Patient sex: M
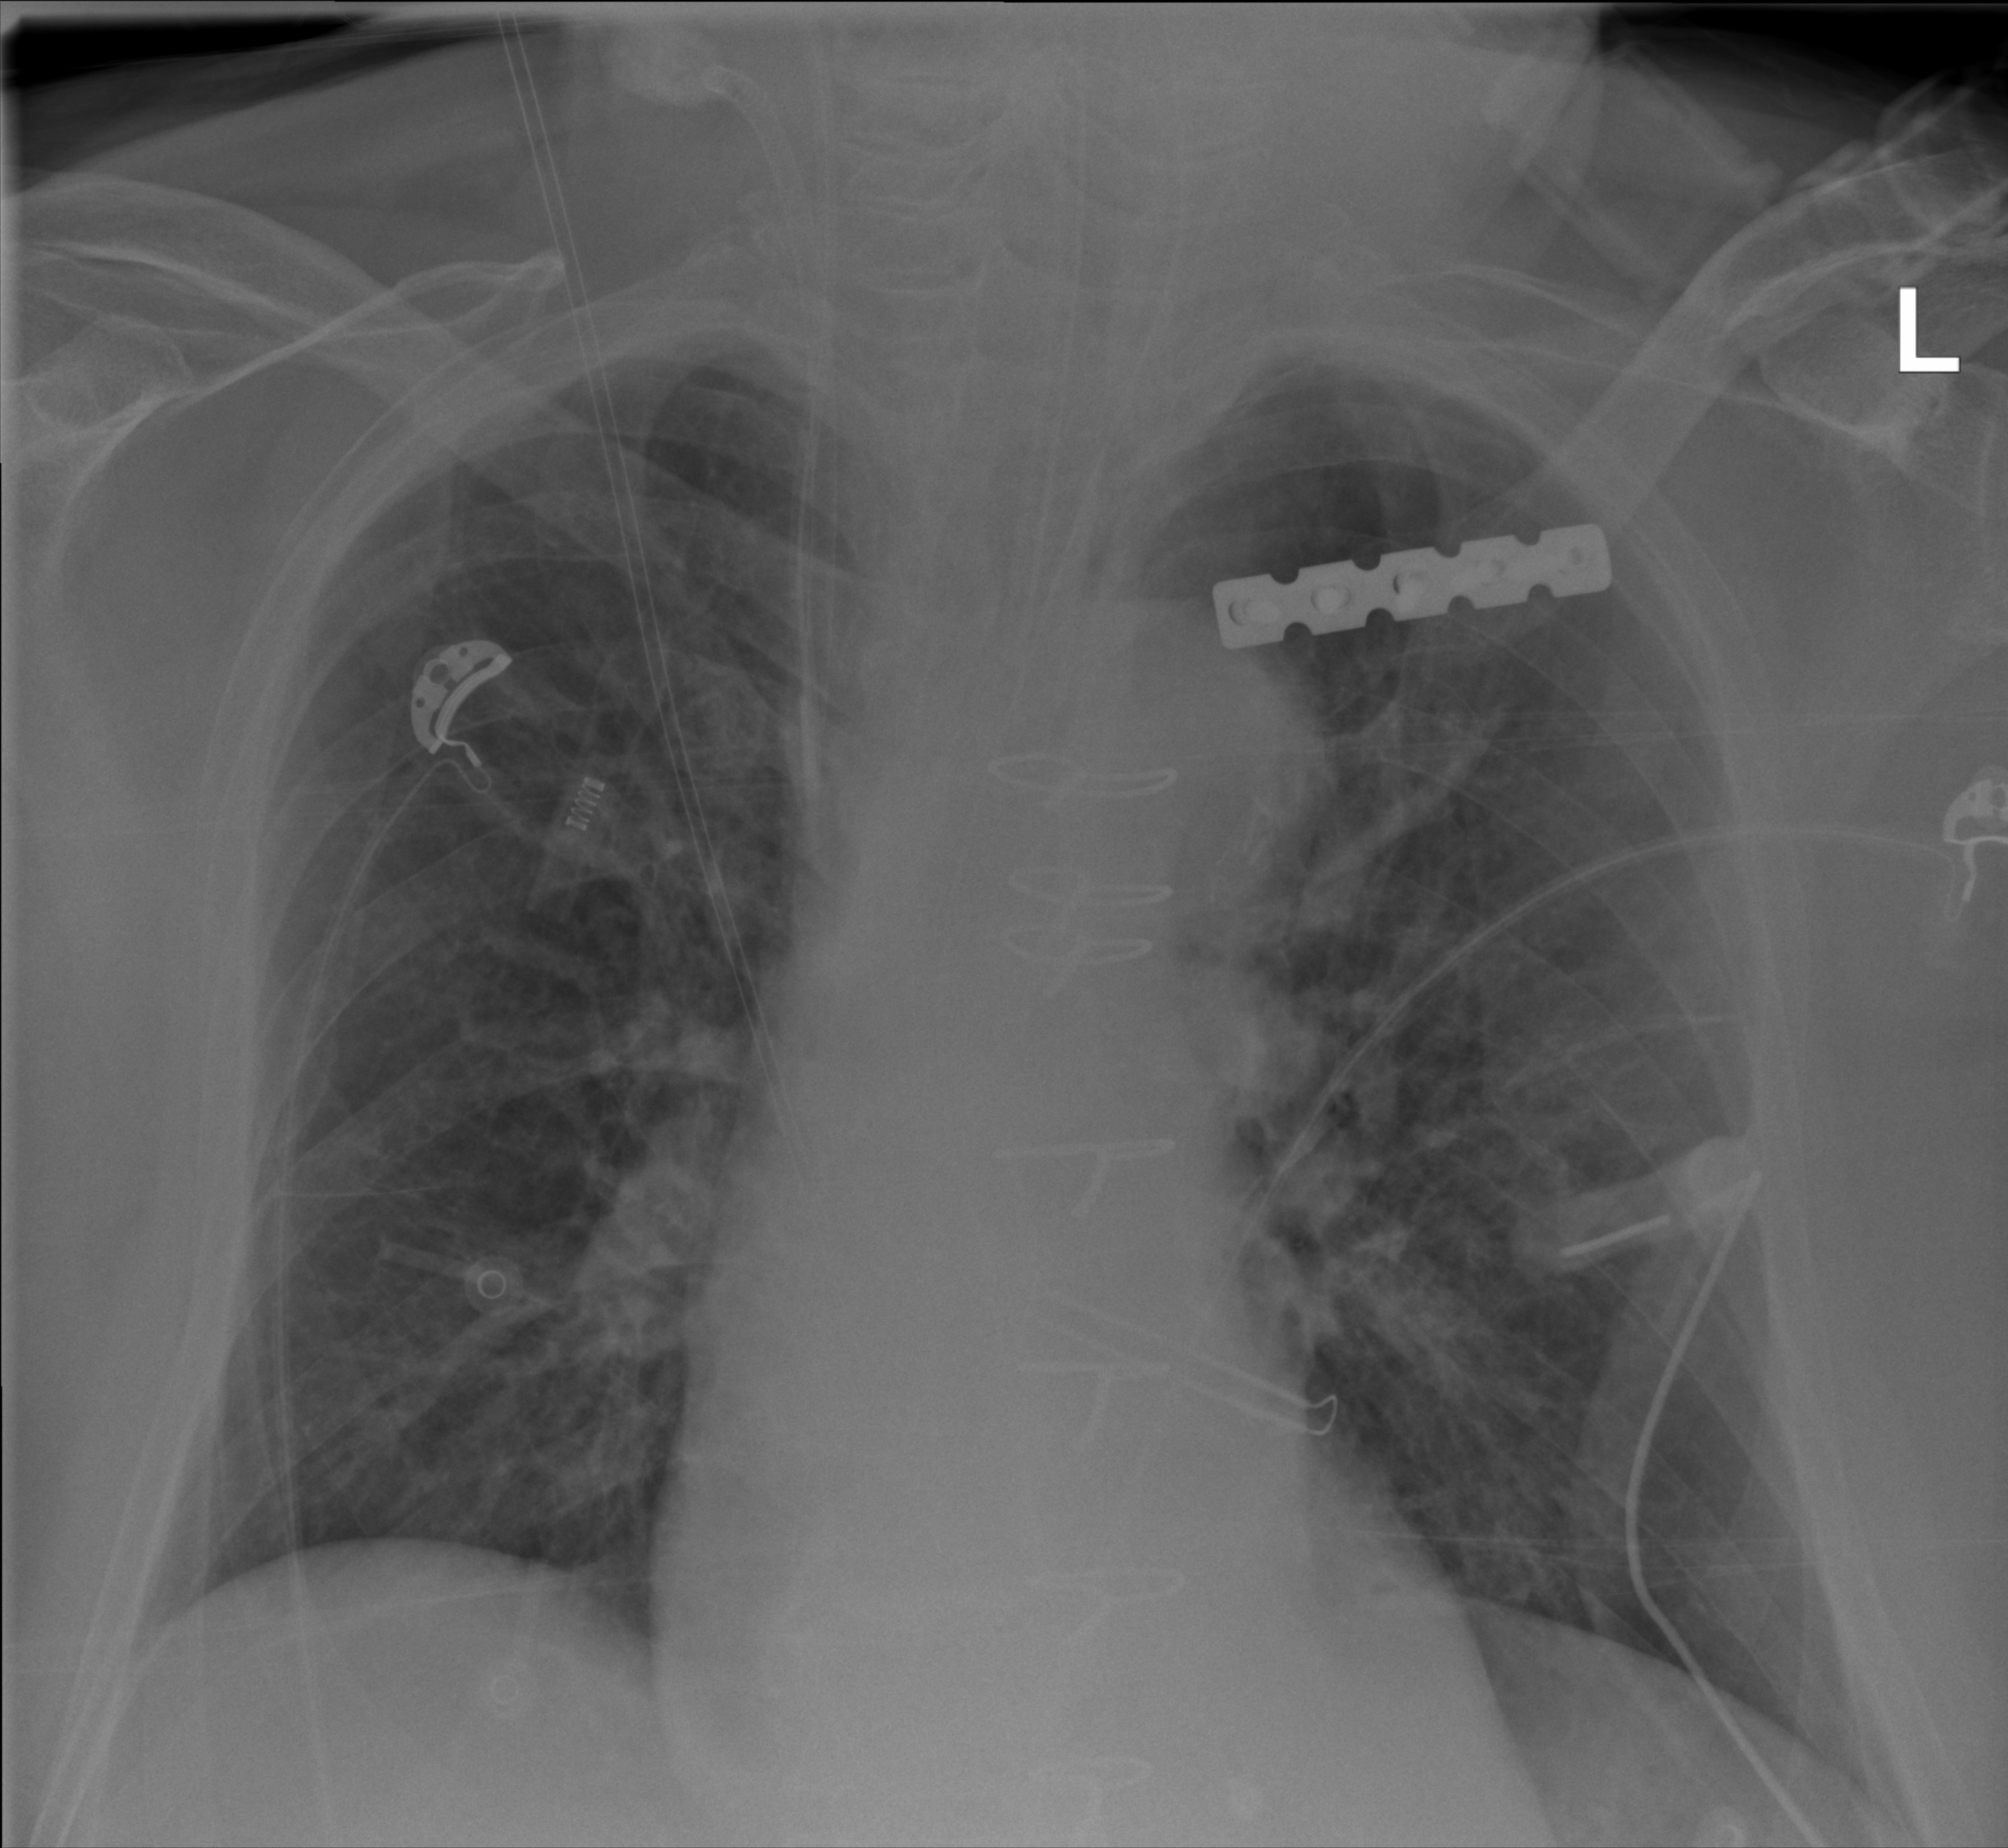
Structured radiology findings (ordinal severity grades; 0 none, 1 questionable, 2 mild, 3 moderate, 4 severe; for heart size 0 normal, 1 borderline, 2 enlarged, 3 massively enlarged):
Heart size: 1
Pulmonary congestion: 0
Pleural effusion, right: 0
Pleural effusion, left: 0
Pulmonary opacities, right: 0
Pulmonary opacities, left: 0
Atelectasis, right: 0
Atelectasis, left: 0